Field crop: tomato
Growth stage: 1
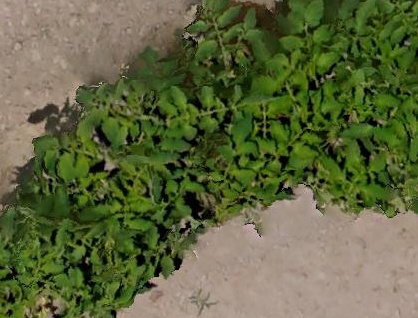
Species: tomato